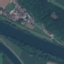
Land use / land cover class: River